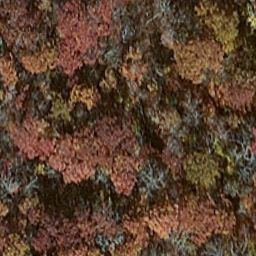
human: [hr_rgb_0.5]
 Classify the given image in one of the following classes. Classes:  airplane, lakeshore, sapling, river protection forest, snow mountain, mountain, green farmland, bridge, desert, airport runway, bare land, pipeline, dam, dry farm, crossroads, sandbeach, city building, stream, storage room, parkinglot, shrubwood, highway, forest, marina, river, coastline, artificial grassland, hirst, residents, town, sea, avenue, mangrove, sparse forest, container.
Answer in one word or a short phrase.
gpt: mangrove